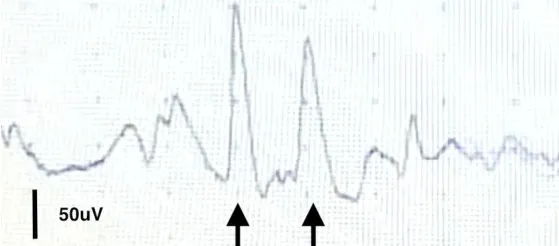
Conscious EMG from the temporalis muscle showing a motor unit potential firing twice within 20 ms (arrows).
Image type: electrography (emg)